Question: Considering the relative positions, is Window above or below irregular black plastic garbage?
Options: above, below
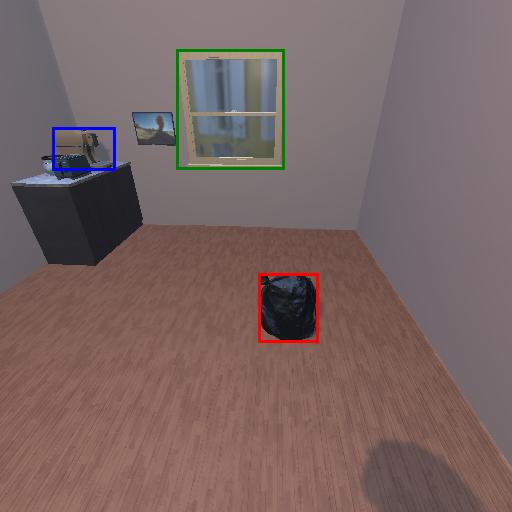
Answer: above